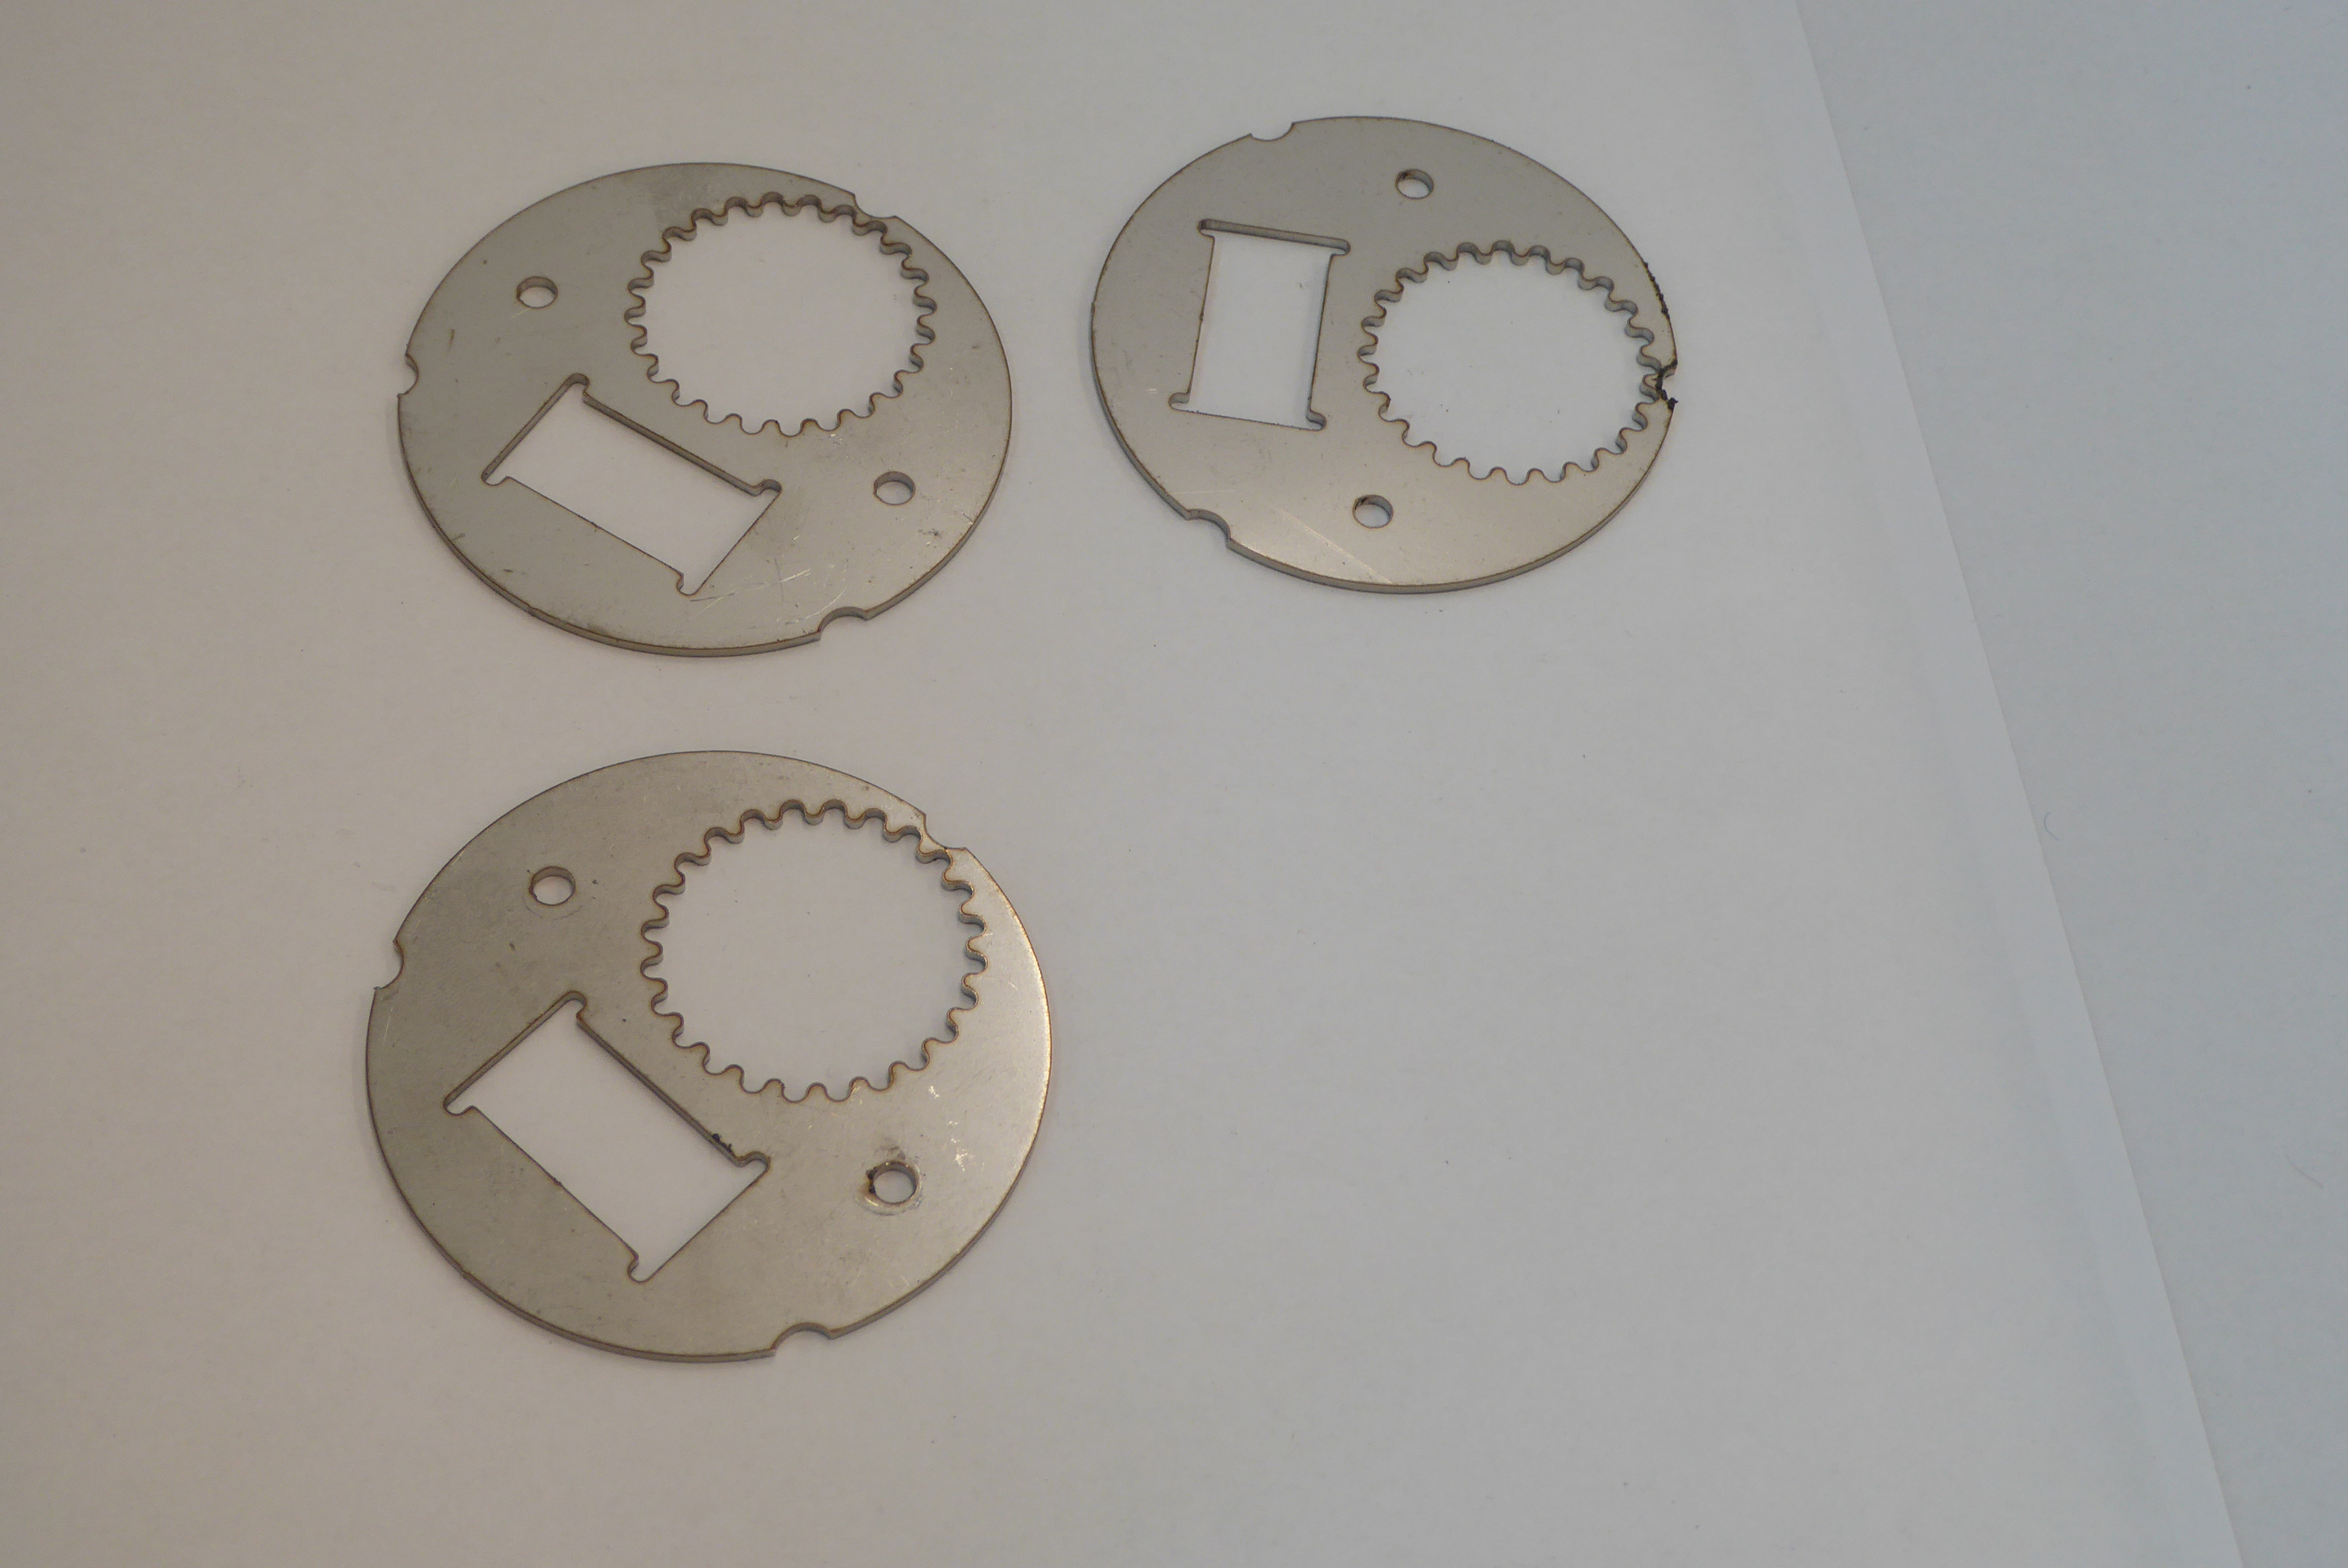
Label: Bottle Opener - Inlay